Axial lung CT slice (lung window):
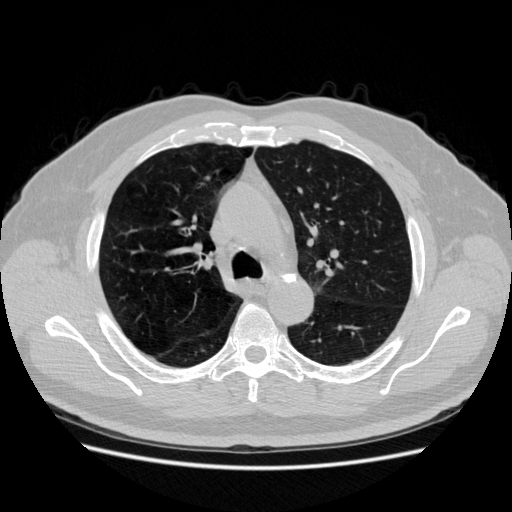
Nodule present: no